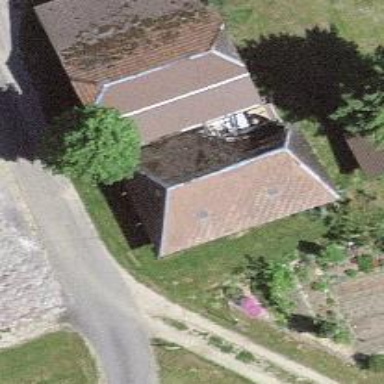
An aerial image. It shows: Barn.